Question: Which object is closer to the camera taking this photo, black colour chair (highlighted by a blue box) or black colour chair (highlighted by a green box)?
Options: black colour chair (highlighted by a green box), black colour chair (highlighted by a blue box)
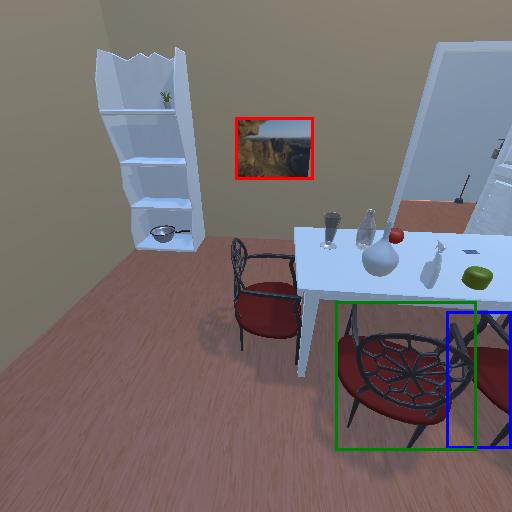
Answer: black colour chair (highlighted by a green box)